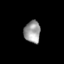
Tissue: skin
Cell type: Epithelial cells
Senescence score: 0.226
Nuclear area (px): 356
Mean DAPI intensity: 153.677